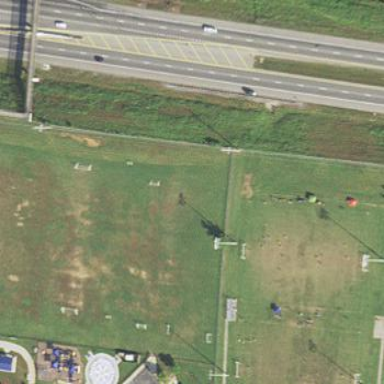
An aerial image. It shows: Grass pitch designated for soccer.